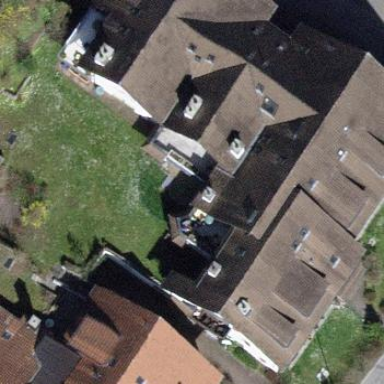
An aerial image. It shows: Image showing building with apartments.